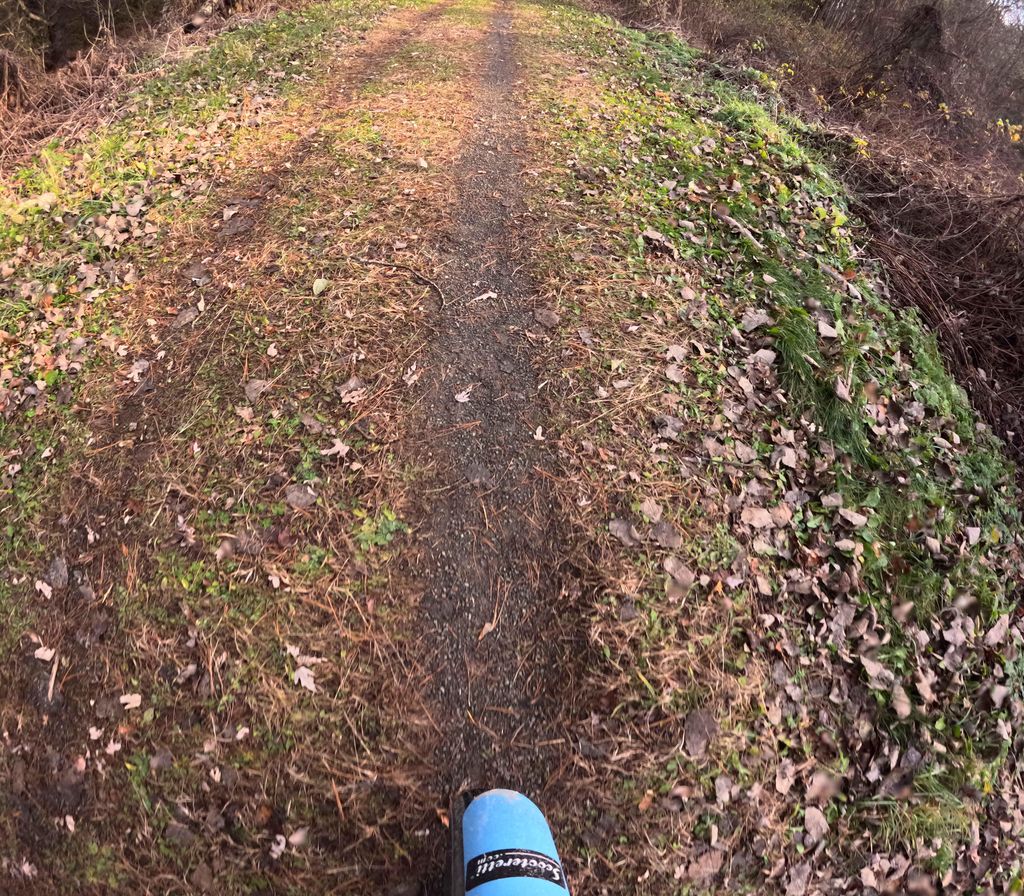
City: ottawa-gatineau